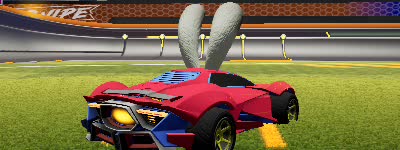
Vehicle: werewolf